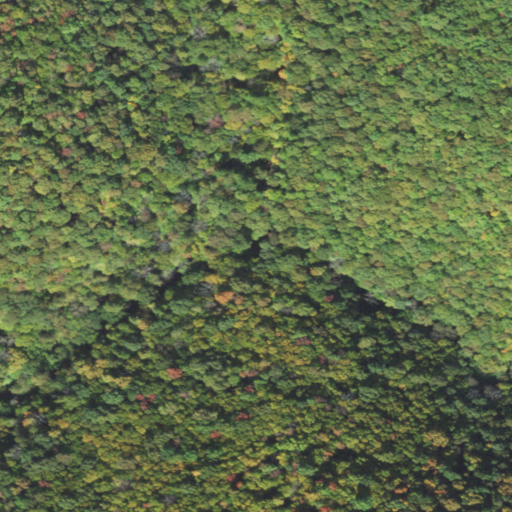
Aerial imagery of valley in Pennsylvania named Dark Hollow containing mixed forest, deciduous forest, and open development